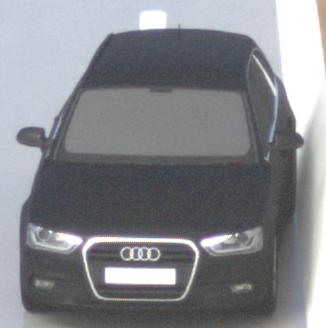
Make: Audi
Model: A4 Avant 1.8 TFSI
Detailed model: A4 (B8) Avant
Model produced from: 2012/02
Model produced until: 2015/04
Doors: 5
Color: black
Road condition: wet road
Daytime: midday
Contrast: medium contrast